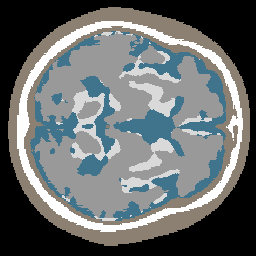
Label: no_lesion